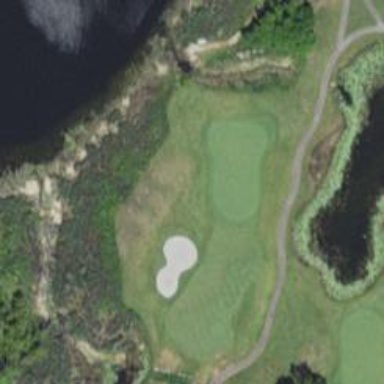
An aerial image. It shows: Golf hole.